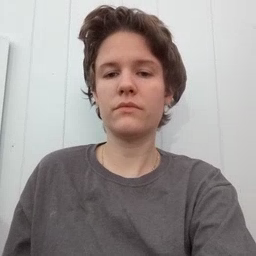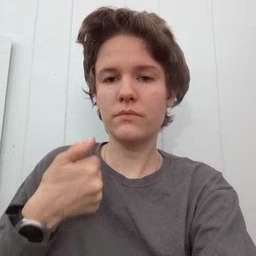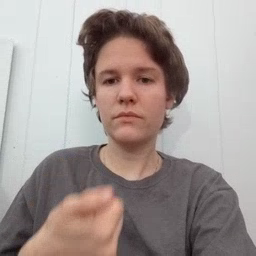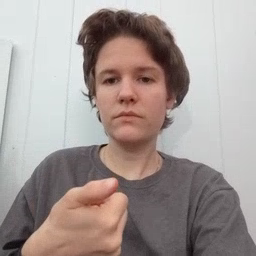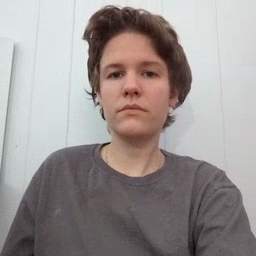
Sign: hide